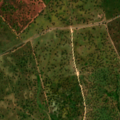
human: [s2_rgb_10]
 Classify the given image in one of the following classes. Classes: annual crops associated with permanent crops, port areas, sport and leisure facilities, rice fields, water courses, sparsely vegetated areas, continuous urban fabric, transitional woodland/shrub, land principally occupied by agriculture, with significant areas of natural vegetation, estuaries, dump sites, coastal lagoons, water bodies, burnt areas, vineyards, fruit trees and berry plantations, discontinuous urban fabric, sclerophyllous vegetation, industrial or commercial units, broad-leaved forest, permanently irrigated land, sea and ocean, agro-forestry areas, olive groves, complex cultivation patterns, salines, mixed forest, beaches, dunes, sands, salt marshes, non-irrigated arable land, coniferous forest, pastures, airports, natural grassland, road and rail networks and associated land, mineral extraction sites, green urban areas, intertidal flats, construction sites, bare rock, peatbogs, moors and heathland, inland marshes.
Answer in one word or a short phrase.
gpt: olive groves, agro-forestry areas